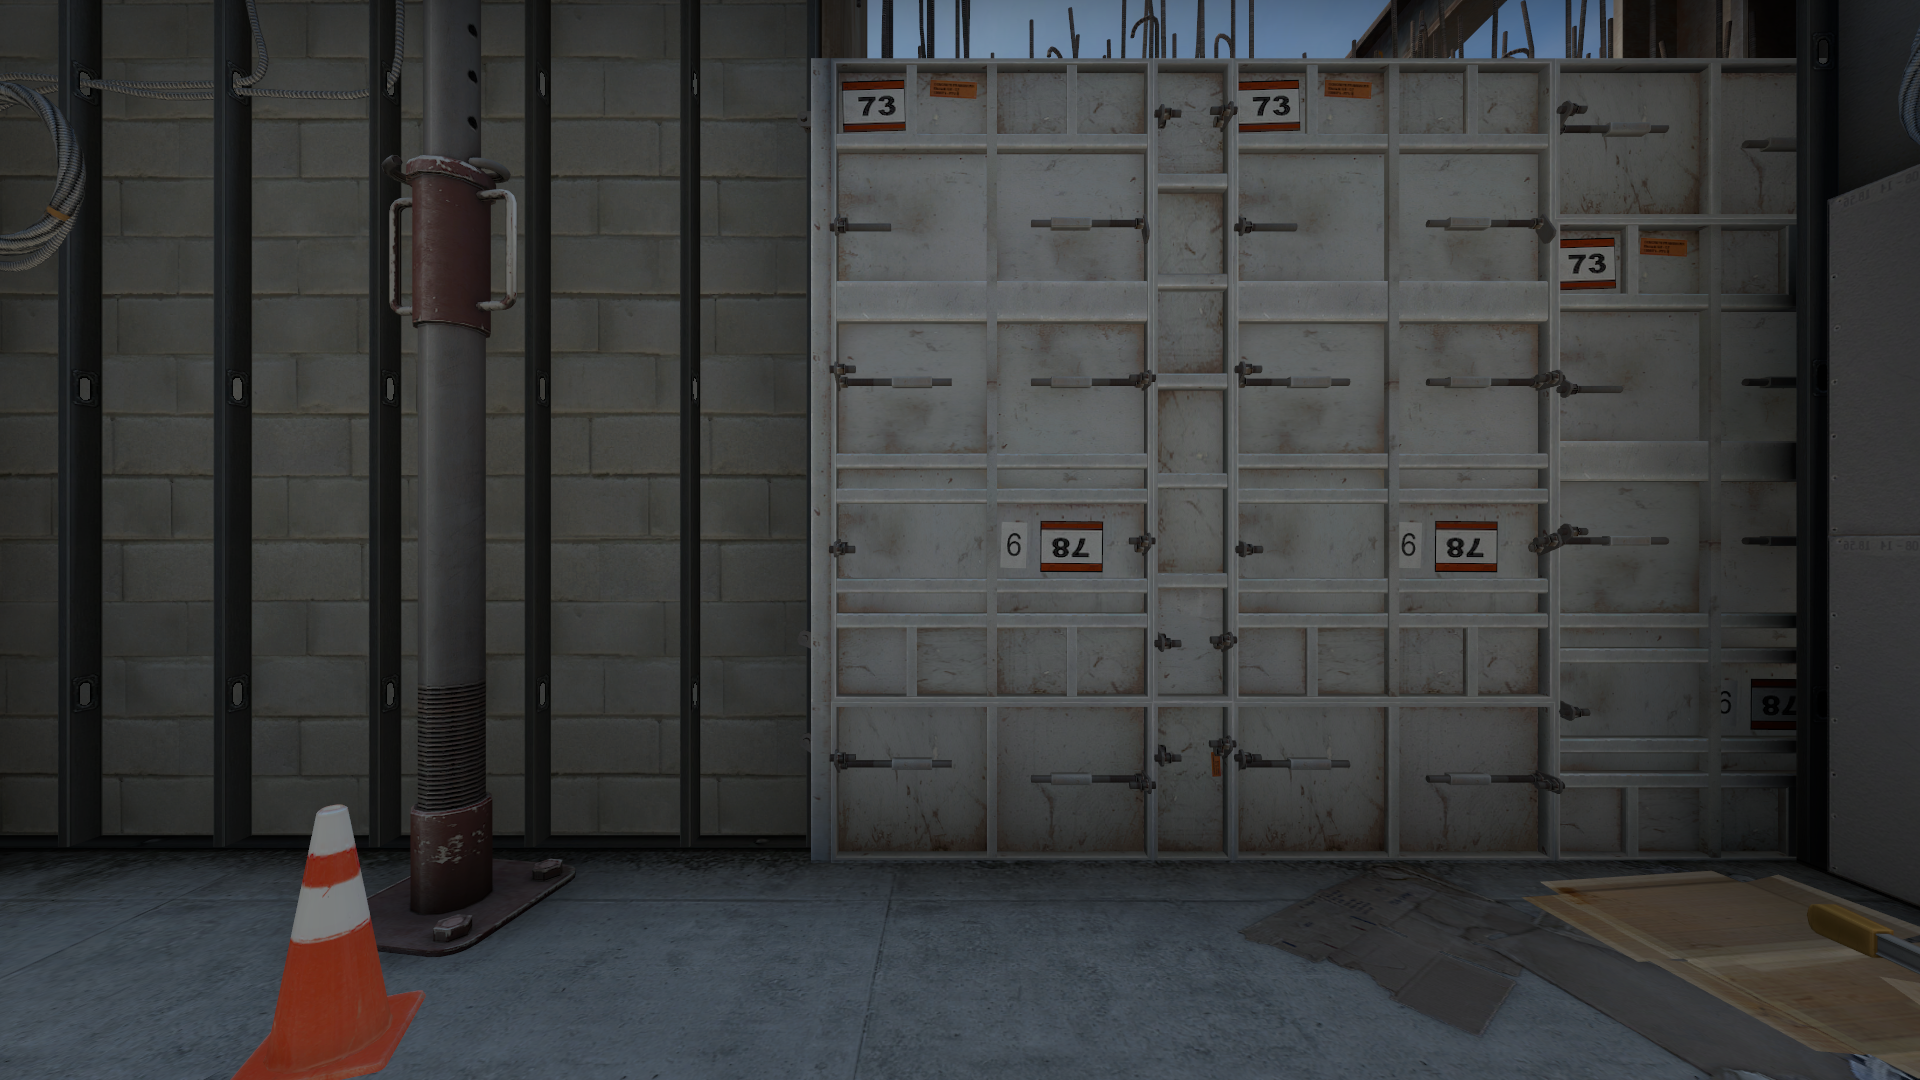
Map: de_vertigo